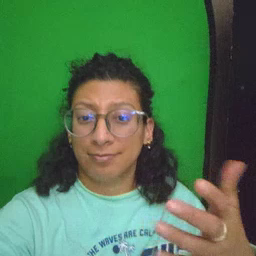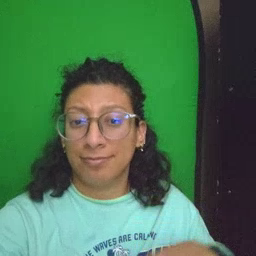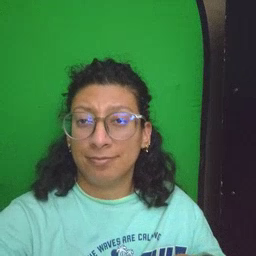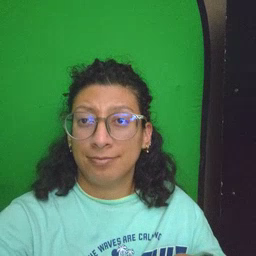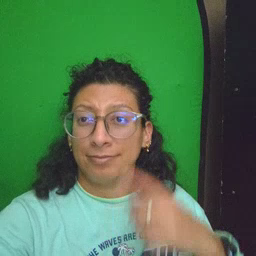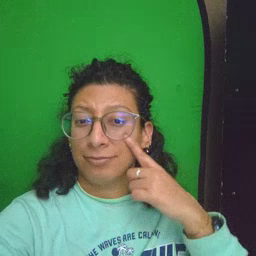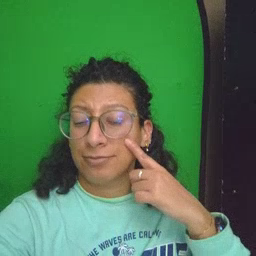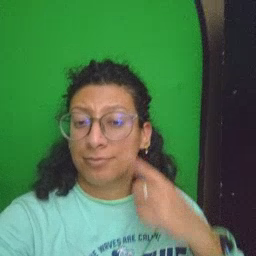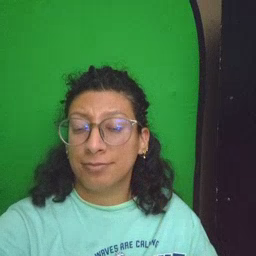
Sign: cheek